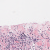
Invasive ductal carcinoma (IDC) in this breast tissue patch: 0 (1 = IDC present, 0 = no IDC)